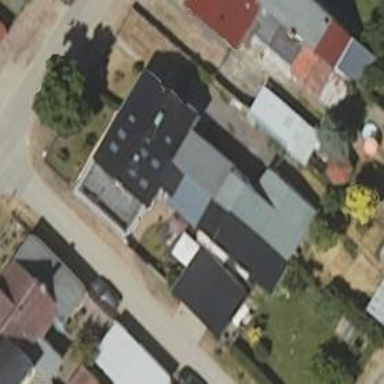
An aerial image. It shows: Semidetached house.